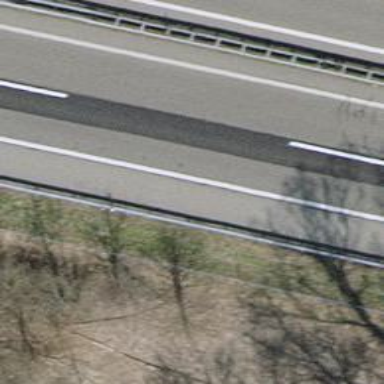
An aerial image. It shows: Asphalt motorway.